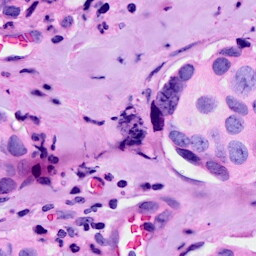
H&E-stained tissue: Breast